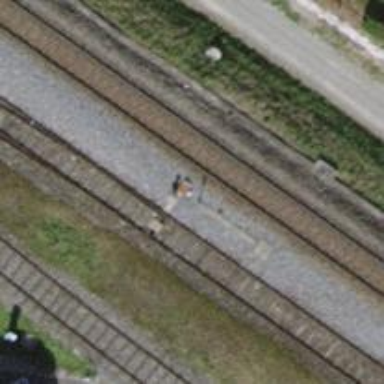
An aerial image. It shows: Railway switch.